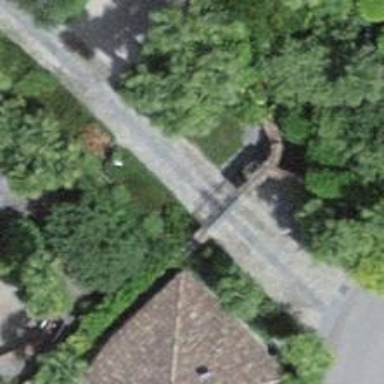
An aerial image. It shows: Gate.